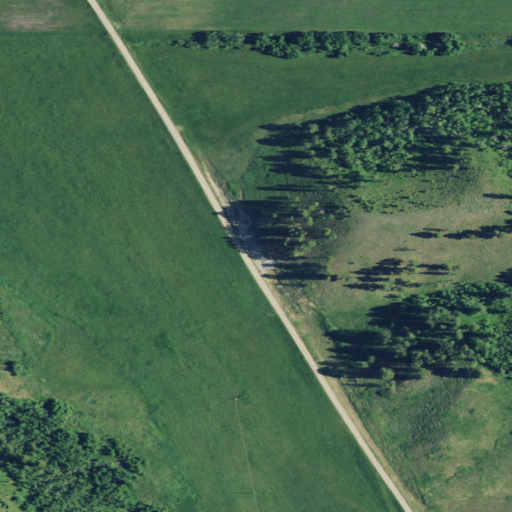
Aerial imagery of valley in Montana named Dexter Gulch containing shrub, herbaceous wetlands, woody wetlands, and evergreen forest